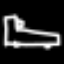
Label: bed